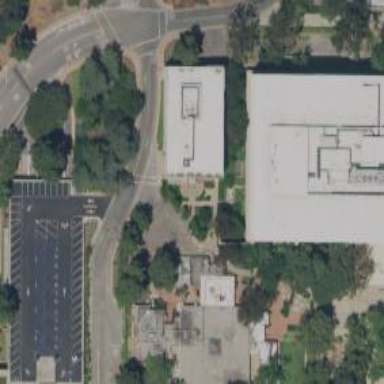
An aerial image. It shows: Library building.